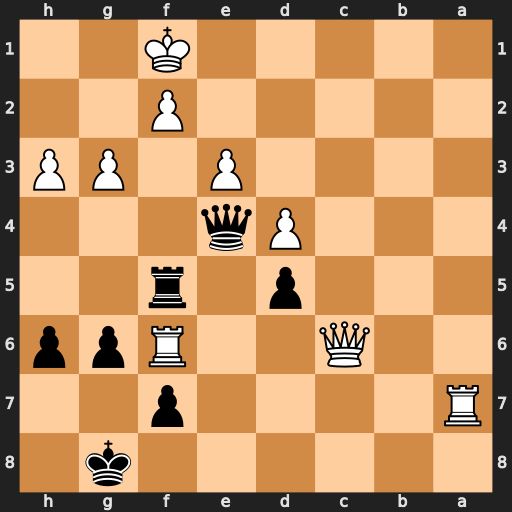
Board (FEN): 6k1/R4p2/2Q2Rpp/3p1r2/3Pq3/4P1PP/5P2/5K2
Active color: b
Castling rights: -
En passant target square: -
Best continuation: Qh1+ Ke2 Qf3+ Kd3 Rxf6